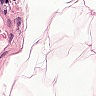
Metastatic tissue present: no